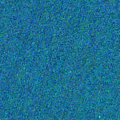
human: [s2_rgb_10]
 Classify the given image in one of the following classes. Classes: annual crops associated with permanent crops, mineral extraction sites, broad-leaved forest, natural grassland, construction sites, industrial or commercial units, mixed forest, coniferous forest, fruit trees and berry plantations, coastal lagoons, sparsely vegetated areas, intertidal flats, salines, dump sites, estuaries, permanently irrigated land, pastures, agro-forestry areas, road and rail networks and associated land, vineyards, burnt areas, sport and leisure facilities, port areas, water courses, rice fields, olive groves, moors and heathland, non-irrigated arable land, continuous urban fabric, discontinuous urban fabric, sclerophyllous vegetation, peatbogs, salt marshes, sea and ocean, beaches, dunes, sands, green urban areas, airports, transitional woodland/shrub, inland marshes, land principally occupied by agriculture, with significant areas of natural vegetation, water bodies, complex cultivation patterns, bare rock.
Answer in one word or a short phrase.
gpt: sea and ocean